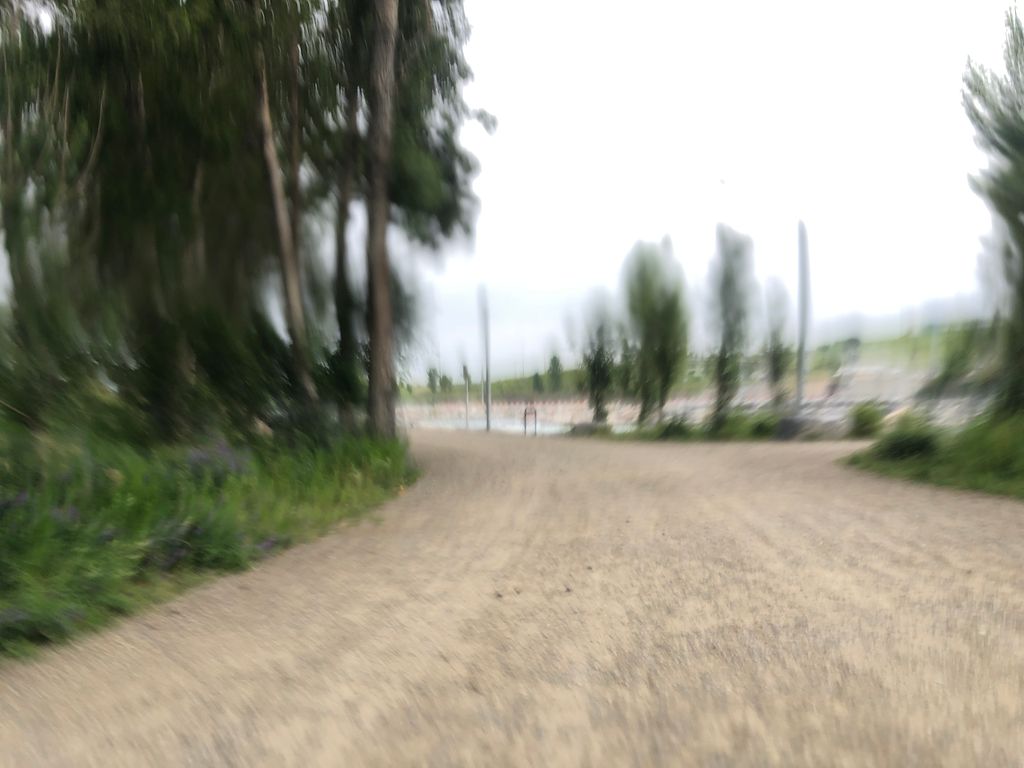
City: calgary